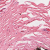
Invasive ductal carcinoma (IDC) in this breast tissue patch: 0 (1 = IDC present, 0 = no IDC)